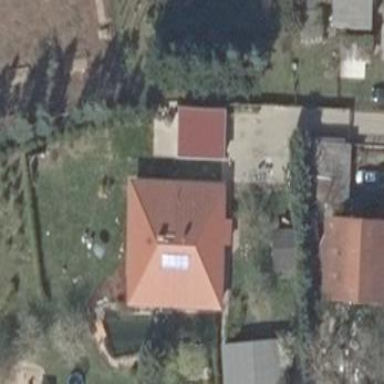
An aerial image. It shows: Simple house.